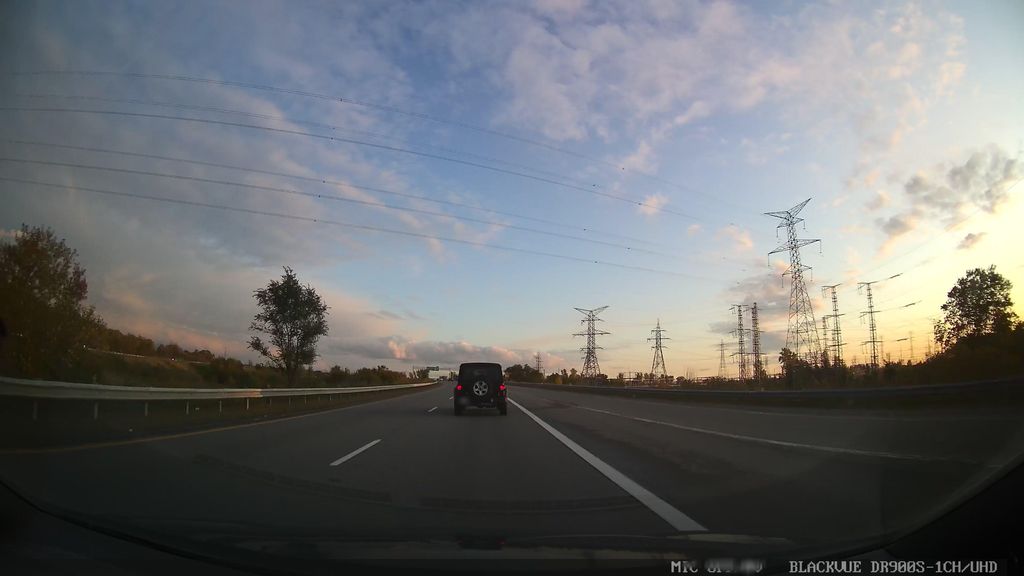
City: ottawa-gatineau